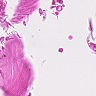
Metastatic tissue present: no